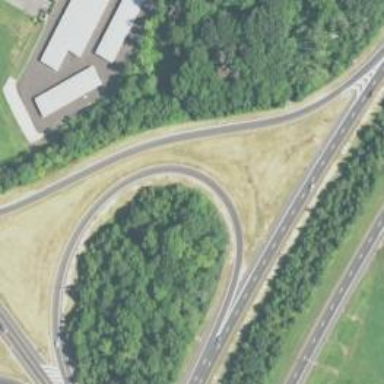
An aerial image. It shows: Cloverleaf junction on motorway link.